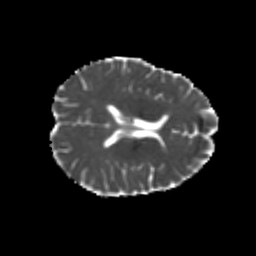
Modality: MD
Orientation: axial
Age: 22
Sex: female
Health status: healthy
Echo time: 0.074 s